Question: I am attempting to make a simple navigation bar using 4 images, wrapped inside an unordered list.
I am having issues, because the bar is not lining up, it is acting as if the parent div it is nested within has a padding-left assigned to it and pushing the unordered list to the right. Here's a picture of what is happening:

I have a border on the main navigation div to see what is going on.
Here is my code:
'''
<div id="container">
<div id="header">
<h1 class="hidden">Blue Ridge Fencing</h1>
</div>
<div id="navigation">
<ul>
<li><img src="images/website_build/nav_bar/home.jpg" width="208" height="50" alt="Home" border="0"></li>
<li><img src="images/website_build/nav_bar/about.jpg" width="227" height="50" alt="About" border="0"></li>
<li><img src="images/website_build/nav_bar/contact_us.jpg" width="290" height="50" alt="Contact Us" border="0"></li>
<li><img src="images/website_build/nav_bar/quote.jpg" width="235" height="50" alt="Quote" border="0"></li>
</ul>
</div>
<div id="content">
</div>
</div>
'''
And the CSS:
'''
#navigation {
height: 50px;
width: 1000px;
background-image: url(../images/backgrounds/otis_redding.png);
overflow: hidden;
padding: 0px;
border: 1px solid #000;
}
#container #navigation ul {
margin: 0px;
list-style-type: none;
font-size: 34px;
}
#container #navigation li {
float: left;
}
'''
Thank you in advance!
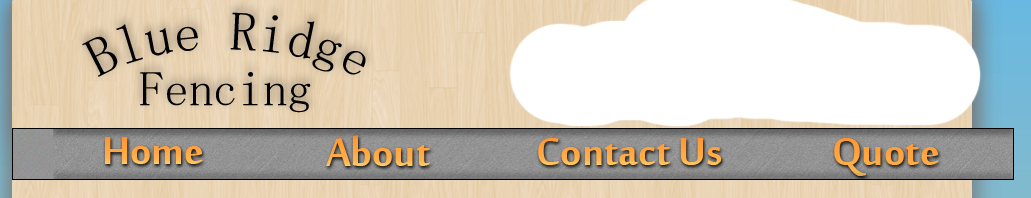
Answer: '<ul>' elements generally have default padding set by the browser (or one of your stylesheets). Just remove it:
'''
#navigation ul {
padding:0;
}
'''
You might want to look into using a CSS reset if you haven't already:
- <URL>